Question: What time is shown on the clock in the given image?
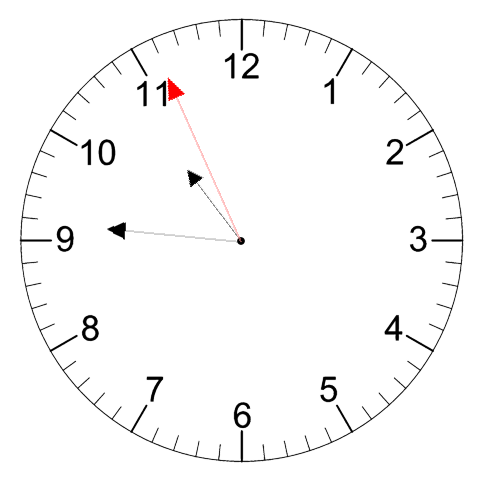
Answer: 10:45:56